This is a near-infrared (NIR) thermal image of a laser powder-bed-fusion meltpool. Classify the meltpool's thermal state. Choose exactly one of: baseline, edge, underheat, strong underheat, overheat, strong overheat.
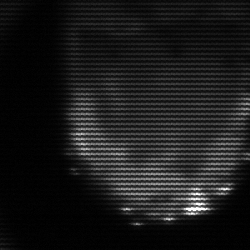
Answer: edge